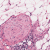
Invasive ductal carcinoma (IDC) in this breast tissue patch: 1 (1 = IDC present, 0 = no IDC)